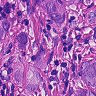
Metastatic tissue present: yes